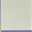
Piece: xx